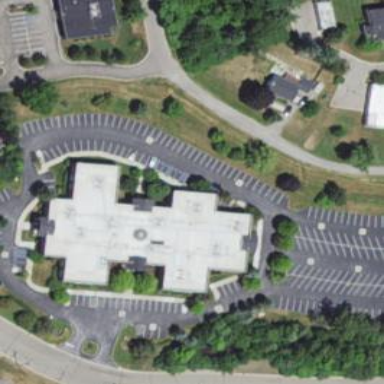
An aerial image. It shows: Building.